高一 · 立体几何学
如图所示, 在正方体 $A B C D-A_{1} B_{1} C_{1} D_{1}$ 中,

(1) $A C$ 与 $D D_{1}$ 所成的角为 \$ \qquad \$ ;

(2) $A C$ 与 $D_{1} C_{1}$ 所成的角为 \$ \qquad \$ .

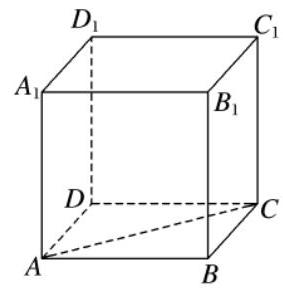
答案: $(1) 90^{\circ}(2) 45^{\circ}$
解析: ) $D D_{1}$ 和 $A C$ 是异面直线, 因为 $A A_{1} / / D D_{1}$, 所以 $\angle A_{1} A C$ 为 $D D_{1}$ 和 $A C$ 所成的角. 因为 $A A_{1} \perp A C$,所以 $\angle A_{1} A C=90^{\circ}$, 所以 $D D_{1}$ 和 $A C$ 所成的角是 $90^{\circ}$.

(2)因为 $D C / / D_{1} C_{1}$, 所以 $\angle A C D$ 是 $A C$ 和 $D_{1} C_{1}$ 所成的角. 又 $\angle A C D=45^{\circ}$, 所以 $A C$ 和 $D_{1} C_{1}$ 所成的角是 $45^{\circ}$.